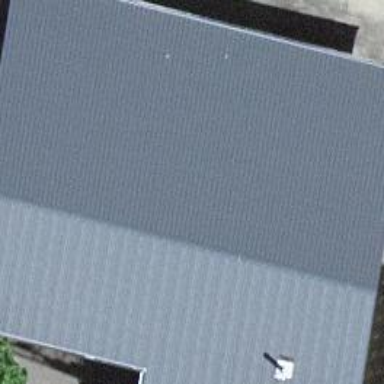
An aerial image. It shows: Garage building.